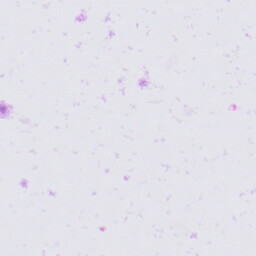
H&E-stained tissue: Prostate